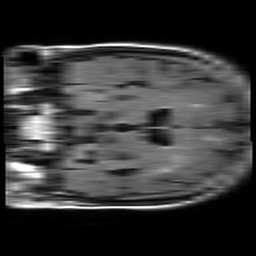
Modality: FLAIR
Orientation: coronal
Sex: female
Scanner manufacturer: philips
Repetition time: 11 s
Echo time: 0.125 s